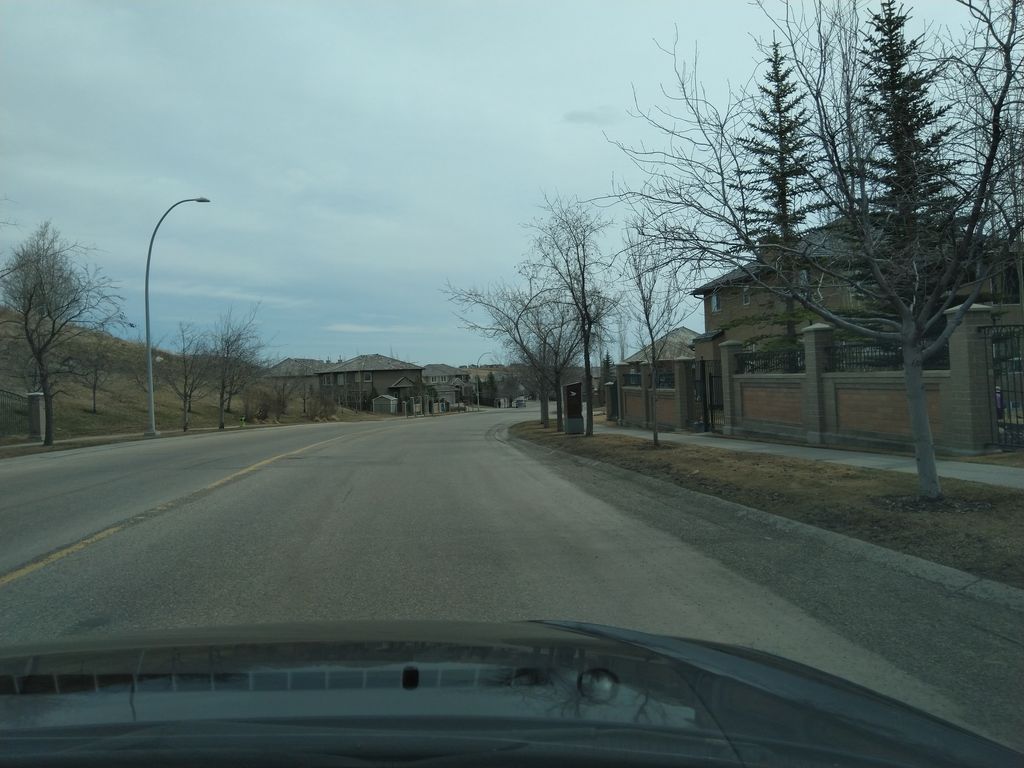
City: calgary